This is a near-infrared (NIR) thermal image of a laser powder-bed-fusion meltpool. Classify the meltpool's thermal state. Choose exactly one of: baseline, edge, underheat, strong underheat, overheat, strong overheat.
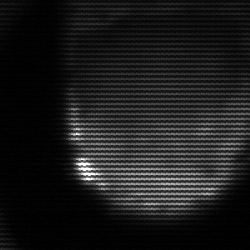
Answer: edge